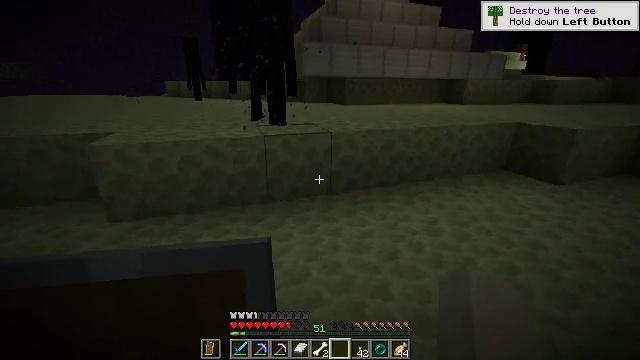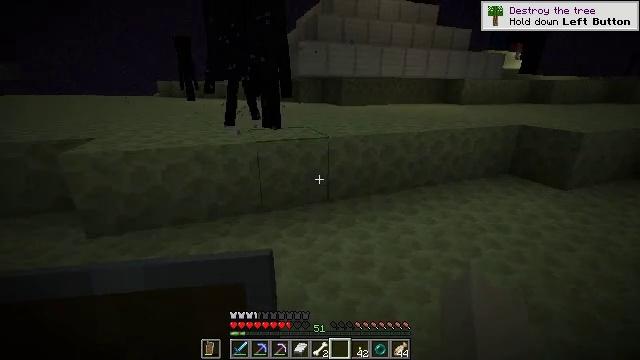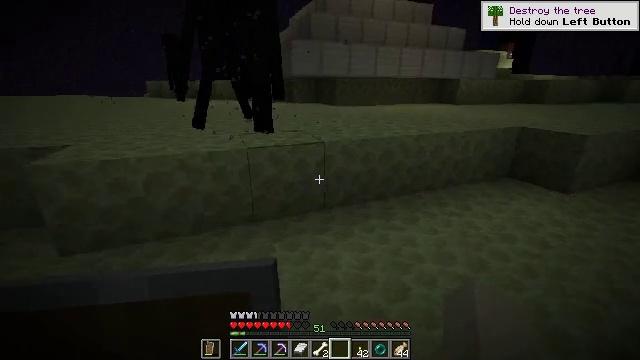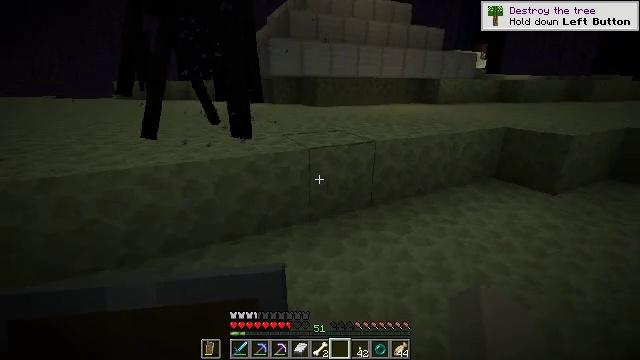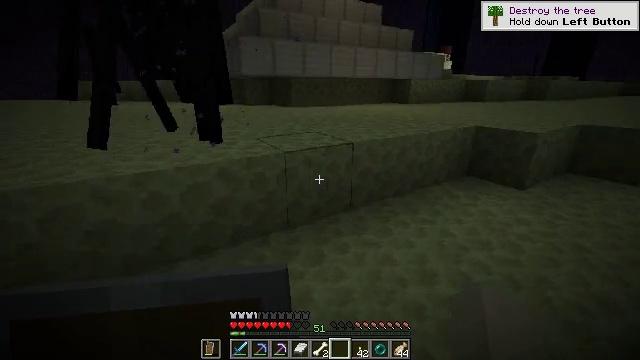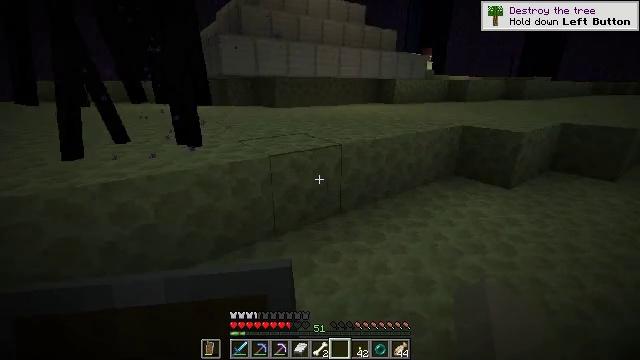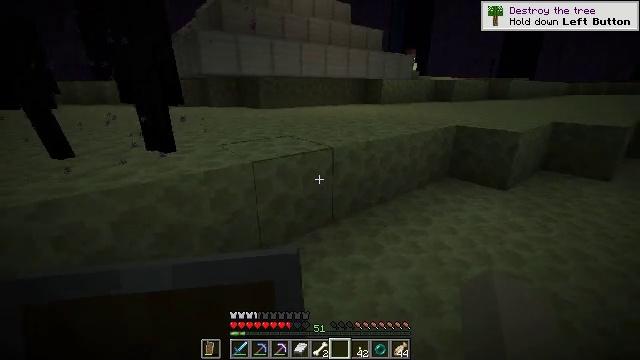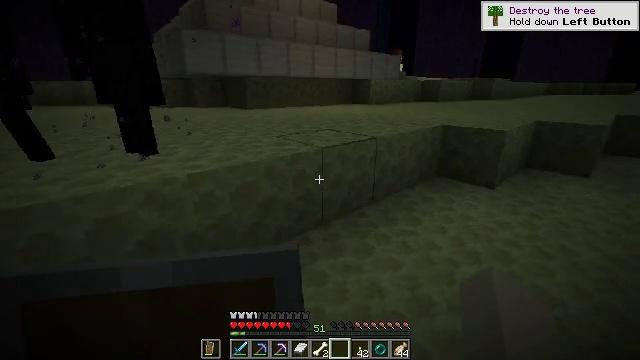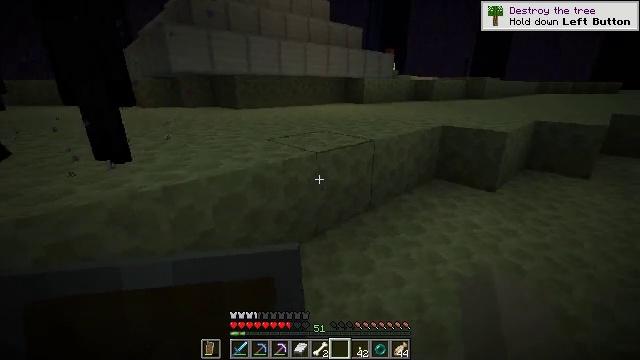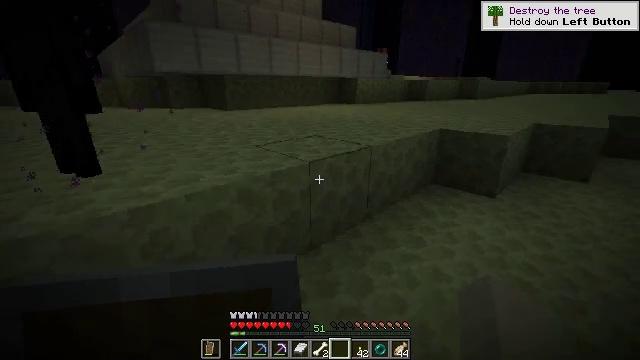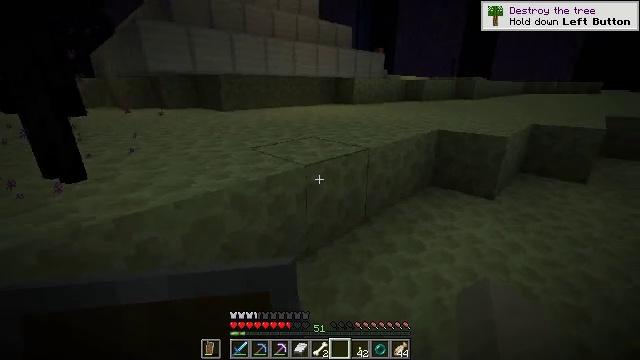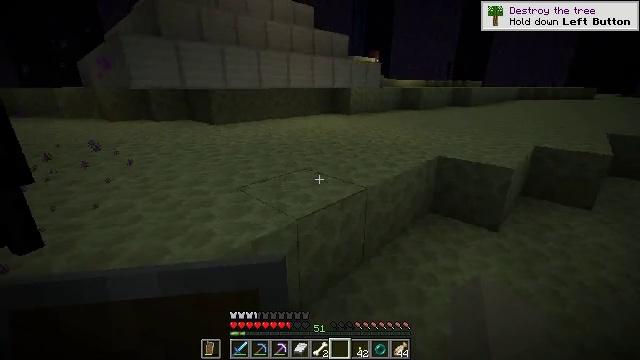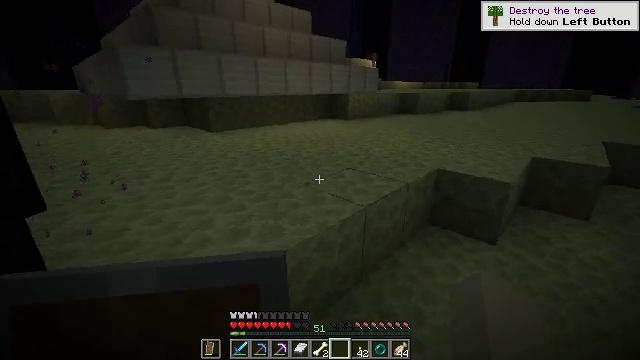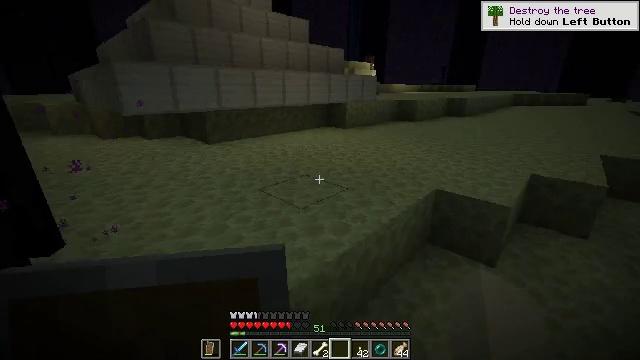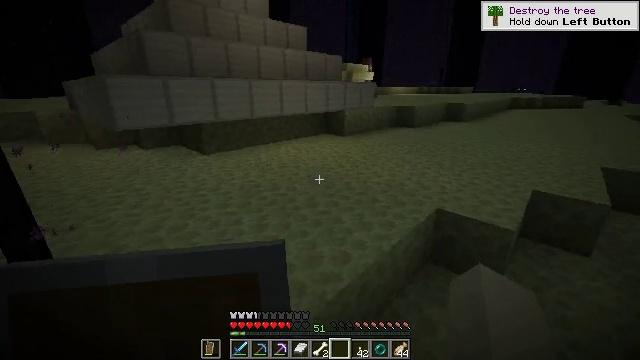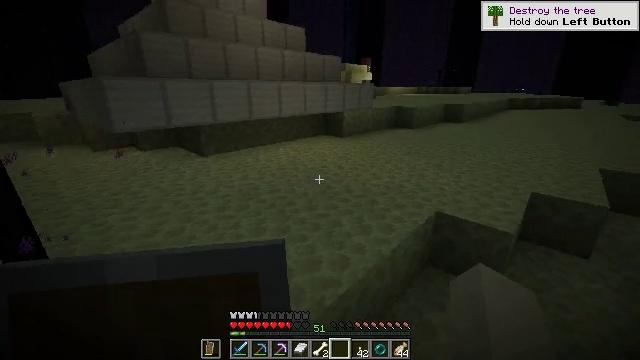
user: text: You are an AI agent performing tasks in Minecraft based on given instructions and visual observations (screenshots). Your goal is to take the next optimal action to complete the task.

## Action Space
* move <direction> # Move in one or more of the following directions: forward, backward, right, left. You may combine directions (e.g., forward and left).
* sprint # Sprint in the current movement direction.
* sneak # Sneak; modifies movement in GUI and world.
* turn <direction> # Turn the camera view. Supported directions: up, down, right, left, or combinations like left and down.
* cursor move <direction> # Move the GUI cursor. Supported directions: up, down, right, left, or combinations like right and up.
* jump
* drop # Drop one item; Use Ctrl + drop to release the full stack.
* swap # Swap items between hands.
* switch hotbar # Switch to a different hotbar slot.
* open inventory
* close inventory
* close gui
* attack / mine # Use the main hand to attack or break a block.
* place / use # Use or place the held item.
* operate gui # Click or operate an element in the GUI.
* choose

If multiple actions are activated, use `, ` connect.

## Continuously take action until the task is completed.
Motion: motion action
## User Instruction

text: Attack the end stone bricks to collect them.
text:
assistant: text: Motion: move forward
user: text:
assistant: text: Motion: move forward, turn right
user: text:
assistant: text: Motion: move forward, turn right
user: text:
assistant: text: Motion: move forward, turn right
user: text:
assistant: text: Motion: move forward, turn right
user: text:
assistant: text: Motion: move forward, turn right
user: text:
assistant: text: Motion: move forward, turn right
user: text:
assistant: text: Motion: move forward, turn right
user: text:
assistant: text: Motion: move forward, turn right
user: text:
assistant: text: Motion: move forward
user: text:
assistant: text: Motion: move forward, jump
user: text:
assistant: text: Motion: move forward, jump
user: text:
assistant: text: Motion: move forward, jump
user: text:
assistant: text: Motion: move forward, jump
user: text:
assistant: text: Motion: move forward, jump
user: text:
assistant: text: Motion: move forward, jump
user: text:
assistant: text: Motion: move forward, jump
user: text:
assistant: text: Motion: move forward, jump
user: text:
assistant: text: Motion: move forward, jump
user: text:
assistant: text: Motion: move forward, jump
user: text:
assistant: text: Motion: move forward
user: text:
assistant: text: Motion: move forward
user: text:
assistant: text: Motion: move forward
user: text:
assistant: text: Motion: move forward
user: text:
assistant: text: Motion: move forward, jump
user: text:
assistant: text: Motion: move forward, jump
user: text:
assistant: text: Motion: move forward, jump
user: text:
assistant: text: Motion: move forward, turn right, jump
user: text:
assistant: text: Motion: move forward, turn right, jump
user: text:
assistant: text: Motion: move forward, turn right